Question: I'm trying to search indexed documents with this query, and it is turning up 0 results, even though the items exist. Why?
Keyword search on the description field and search by year works. 'sbu' is an atom field.
### Log
'''
INFO: Searching with query: year:( 2013 ) sbu:(Special Bictums Unit)
Oct 31, 2013 8:36:17 PM com.mwv.pic.service.SearchService search
INFO: results.size:0
INFO: Searching with query: year:( 2013 ) sbu:("Special Bictums Unit")
INFO: results.size:0
INFO: Searching with query: sbu:("Special Bictums Unit")
INFO: results.size:0
INFO: Searching with query: sbu:"Special Bictums Unit"
INFO: results.size:0
INFO: Searching with query: year:( 2013 )
INFO: results.size:3
'''
### Code
'''
log.info("Searching with query: " + q);
try {
Results<ScoredDocument> results = getIndex().search(q);
log.info("results.size:"+results.getNumberReturned());
'''
### Indexes in Admin Console

### Reference
<URL>
### Indexing values
'''
Nov 04, 2013 5:55:44 PM com.mwv.pic.service.SearchService indexStudy
INFO: add field sbu:'Special Bictums Unit'
builder.addField(Field.newBuilder().setName("sbu").setAtom(sbu));
log.info("add field sbu:'"+sbu+"'");
'''
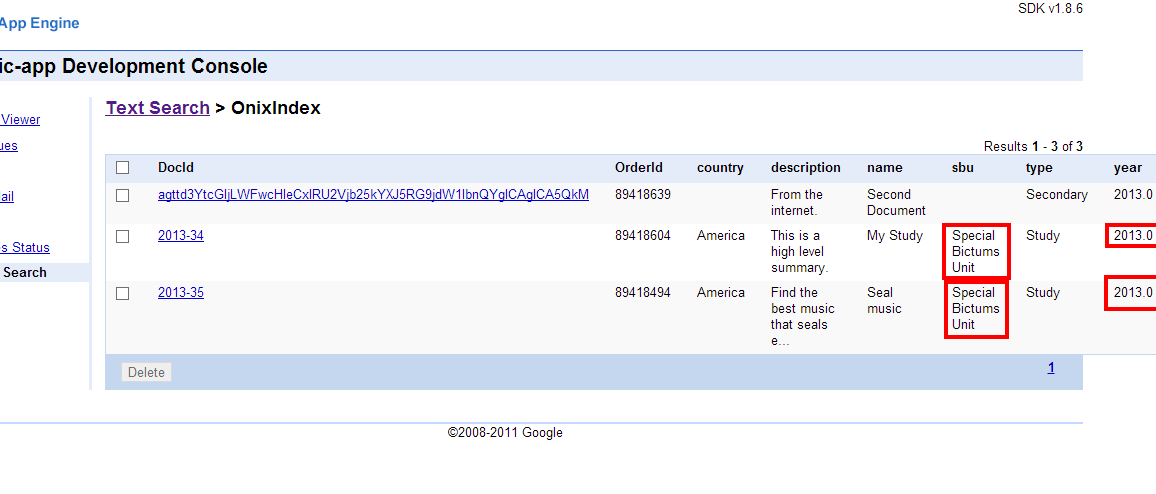
Answer: Searching for atom fields with blanks in them currently does not work on the Java dev server; but I believe it works in production, and on the Python dev server.
The recommended query syntax is: [sbu:"Special Bictums Unit"] (without the square brackets).